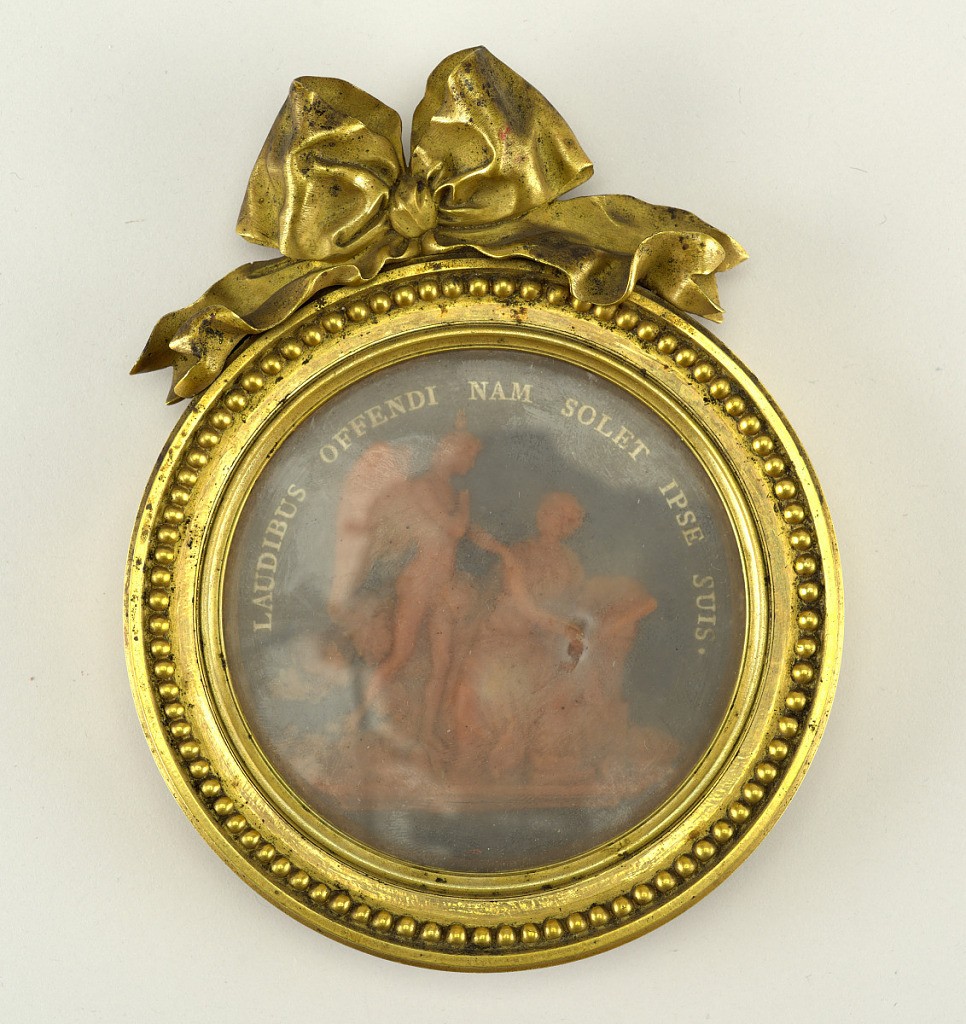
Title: relief
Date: ca. 1781
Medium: Molded Wax
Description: Simply molded frame with beading, and bow of ribbon at top. Relief in red wax with two figures.